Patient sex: F
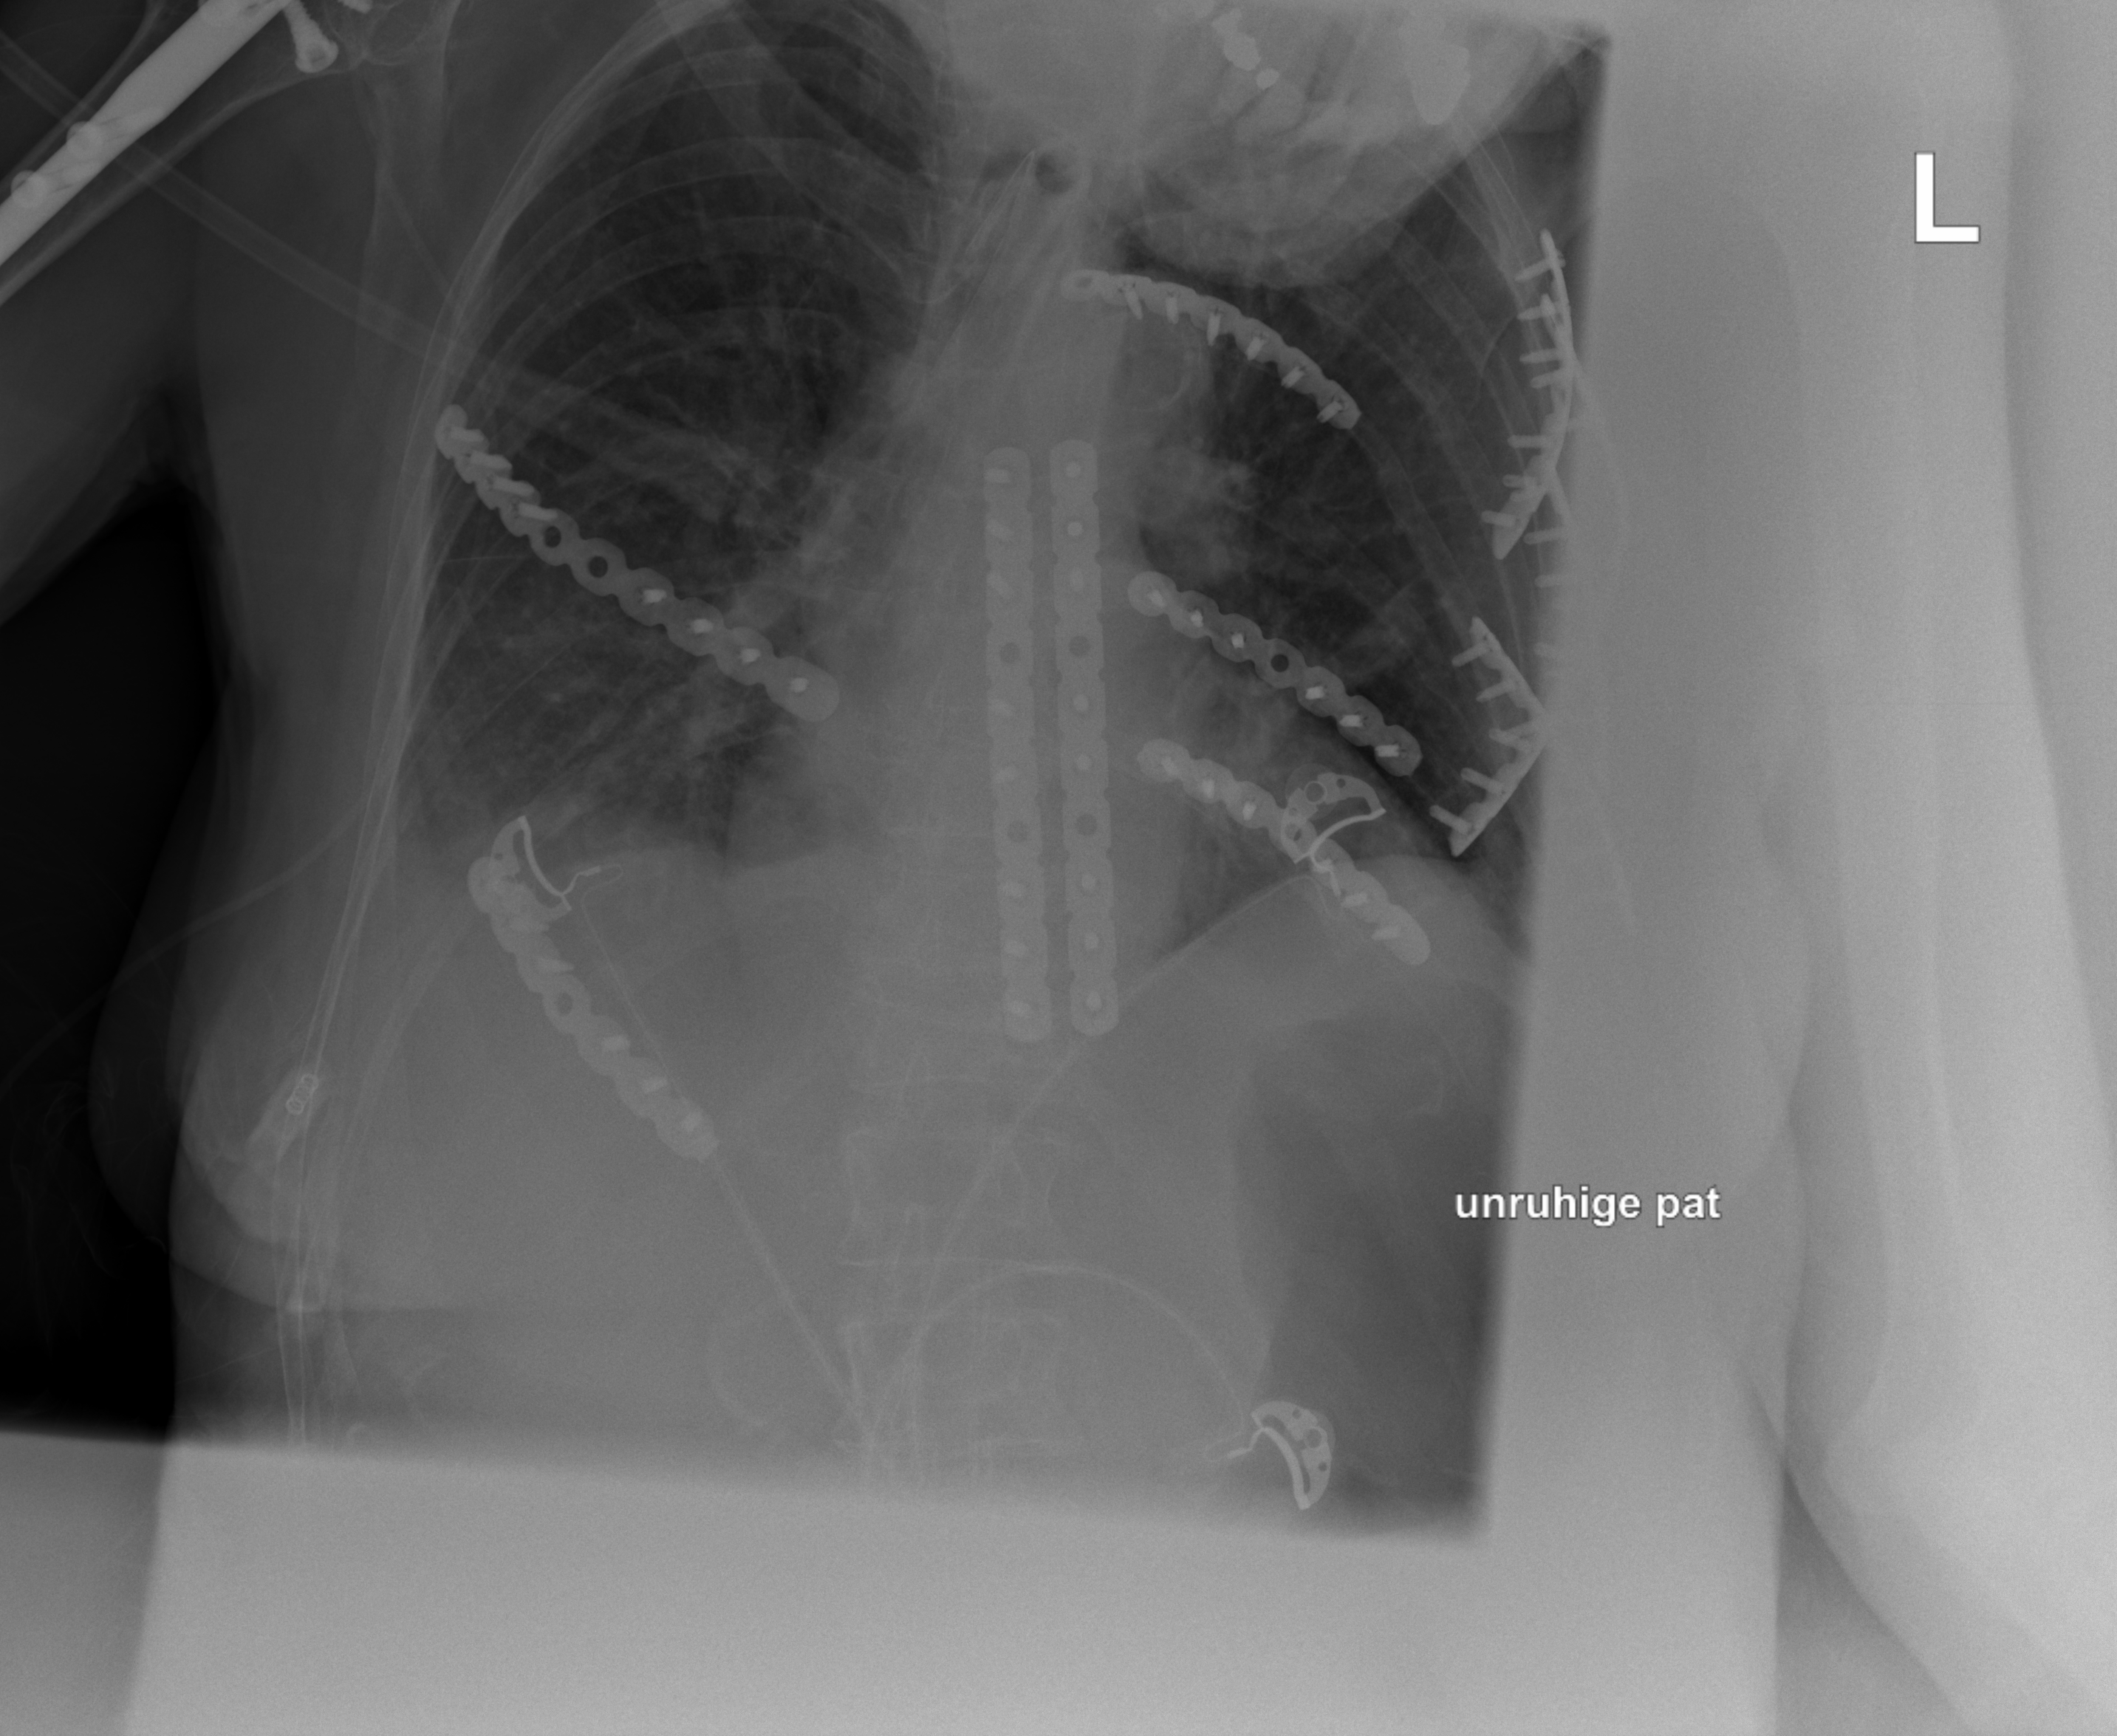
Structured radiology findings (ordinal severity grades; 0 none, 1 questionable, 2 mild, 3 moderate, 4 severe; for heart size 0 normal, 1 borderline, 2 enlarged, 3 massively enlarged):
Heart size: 0
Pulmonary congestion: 0
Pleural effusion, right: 2
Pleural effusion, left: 1
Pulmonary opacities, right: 0
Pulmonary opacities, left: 0
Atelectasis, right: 2
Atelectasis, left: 2